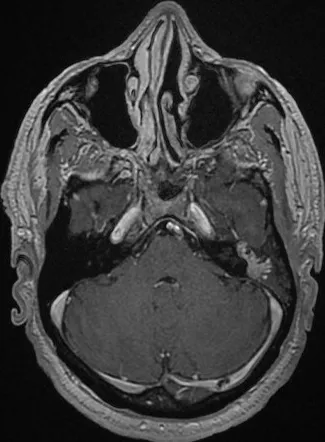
T1 MRI post-contrast demonstrating mild enhancement of the lesion in the left middle ear.
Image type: radiology (mri)